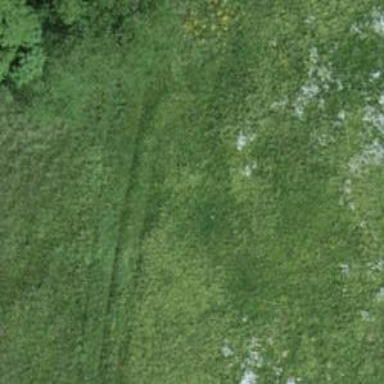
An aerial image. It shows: Grassy track with grade 5 track type.